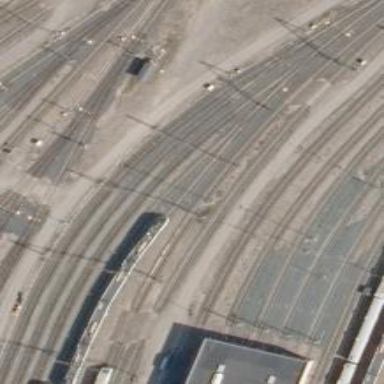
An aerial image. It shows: Railway signal.